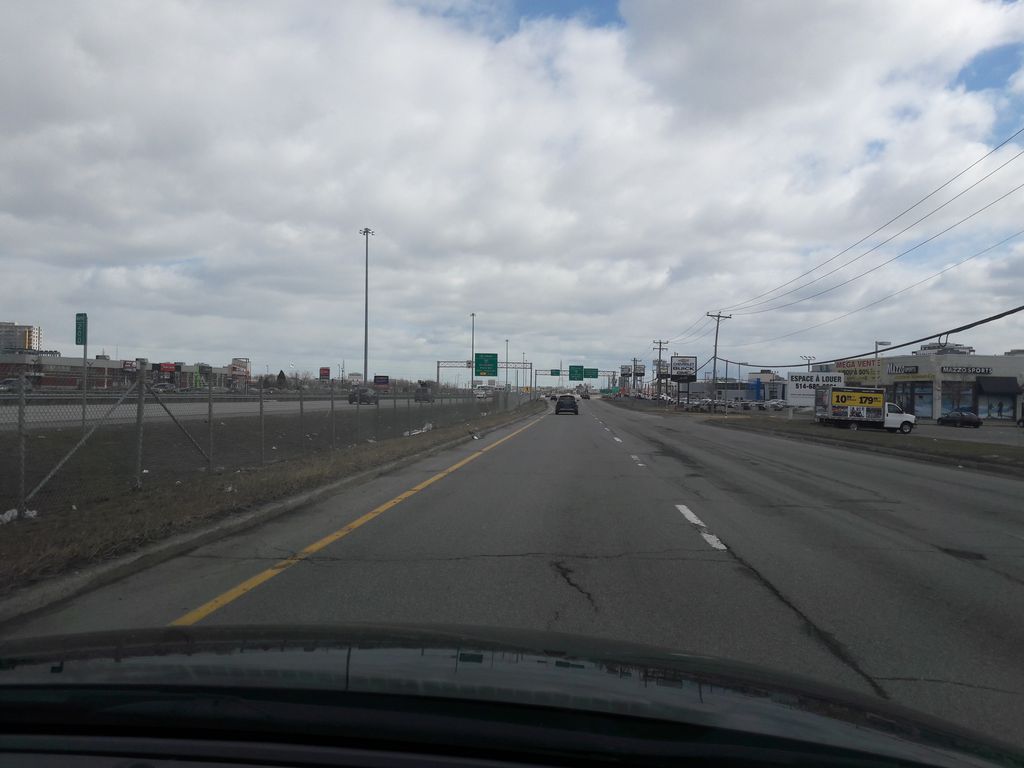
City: montreal